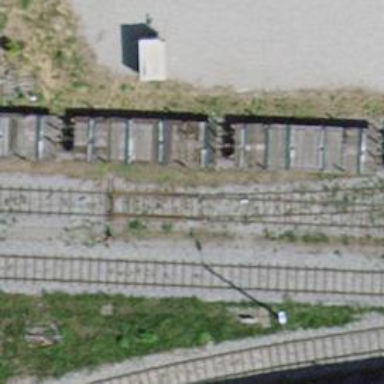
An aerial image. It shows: Railway switch.